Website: slack
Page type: billing-address
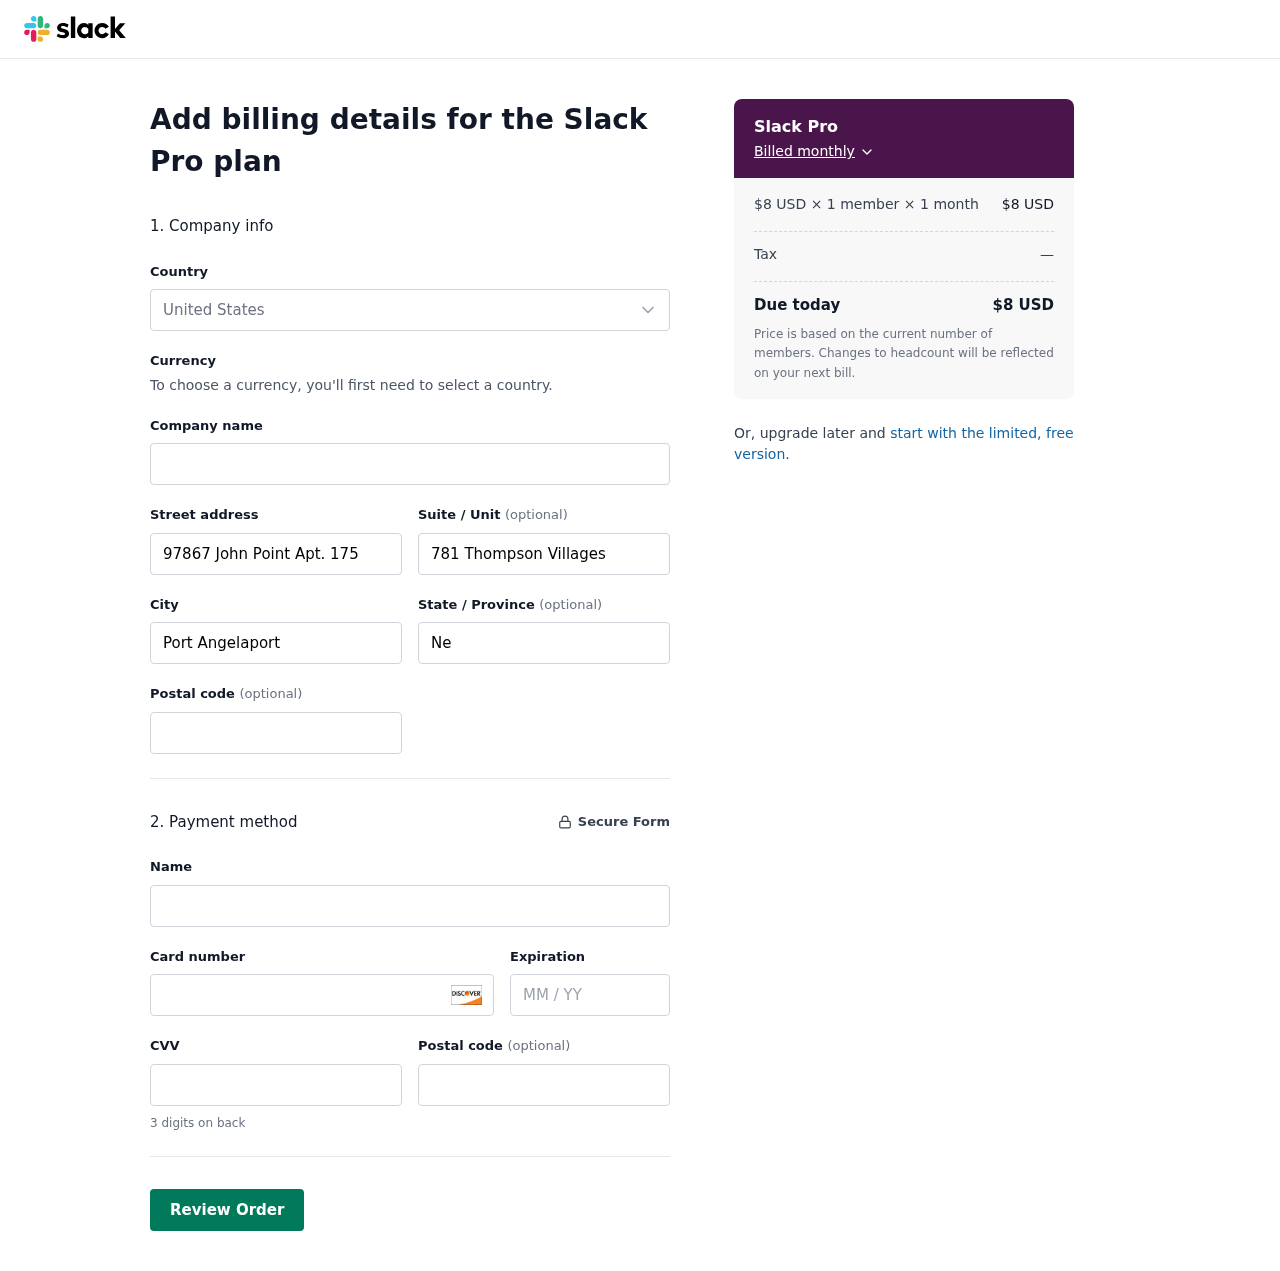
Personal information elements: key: PII_CARD_CVV
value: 016
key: PII_CARD_EXPIRY
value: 08/26
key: PII_CARD_NUMBER
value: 6011 6668 9129 1041
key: PII_CITY
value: Port Angelaport
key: PII_COUNTRY
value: United States
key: PII_FULLNAME
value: Chelsea Griffin
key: PII_POSTCODE
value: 88331
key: PII_POSTCODE2
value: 20414
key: PII_STATE
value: Nevada
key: PII_STREET
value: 97867 John Point Apt. 175
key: PII_STREET2
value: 781 Thompson Villages
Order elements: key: ORDER_PLAN_PRICE
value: $8 USD
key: ORDER_NUM_MEMBERS
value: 1 member
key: ORDER_NUM_MONTHS
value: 1 month
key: ORDER_SUBTOTAL
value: $8 USD
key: ORDER_TAX
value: —
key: ORDER_TOTAL
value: $8 USD